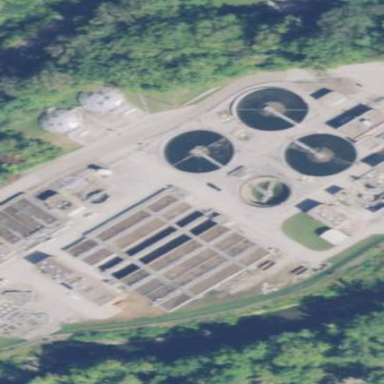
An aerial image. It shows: View of wastewater plant.